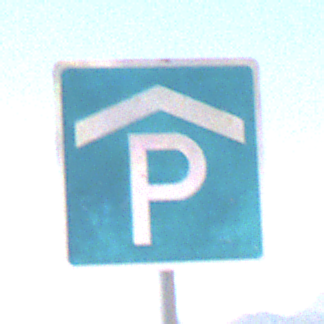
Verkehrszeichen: Parkhaus
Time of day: Midday
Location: Outdoor (Nature)
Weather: Clear
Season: NotSpecified
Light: Natural